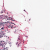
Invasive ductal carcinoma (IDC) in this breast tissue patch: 0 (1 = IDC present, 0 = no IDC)